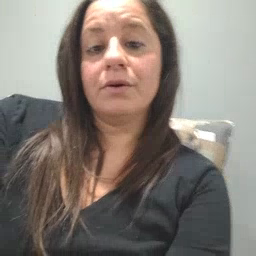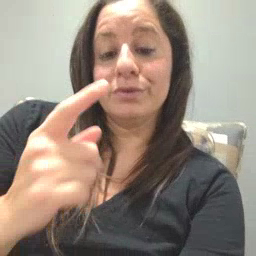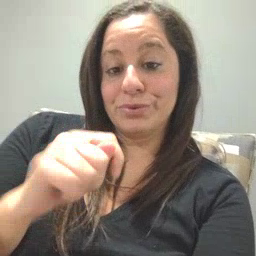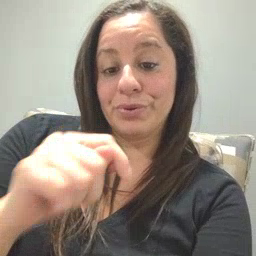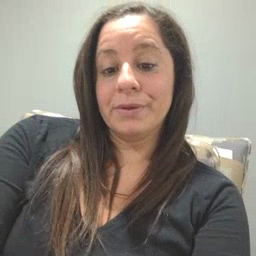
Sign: toy